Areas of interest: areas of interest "Qilu Weekly Press"
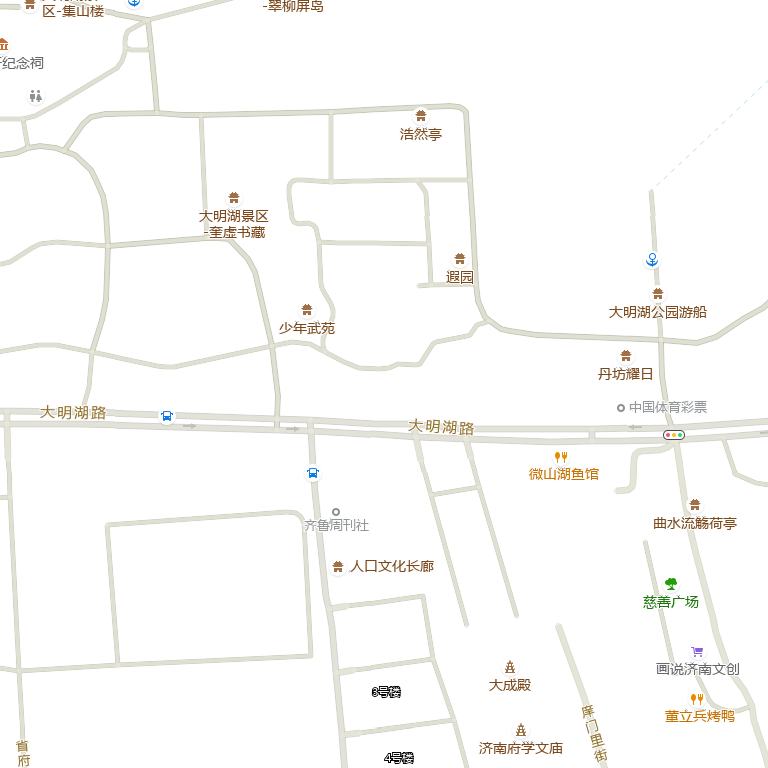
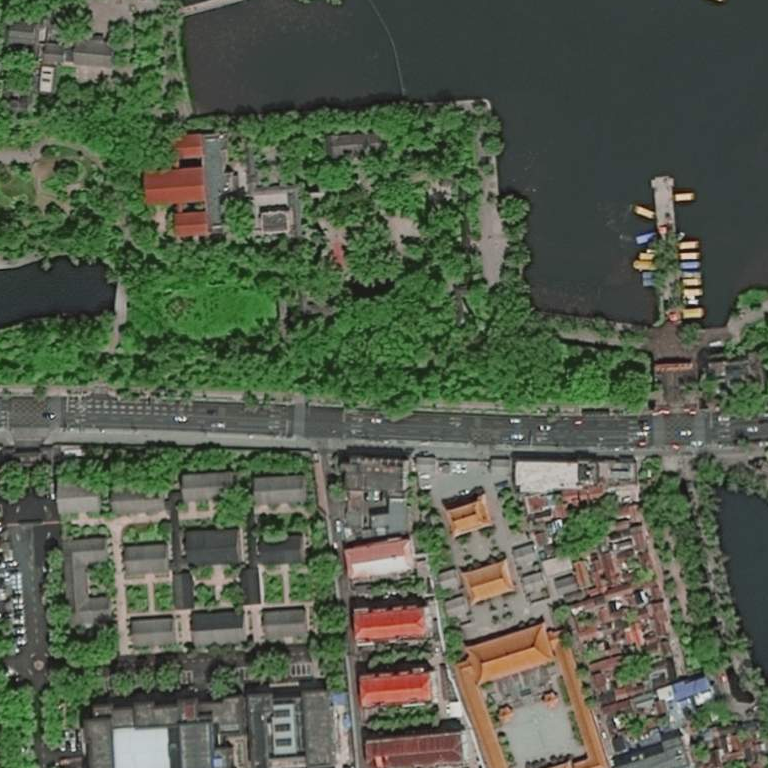